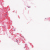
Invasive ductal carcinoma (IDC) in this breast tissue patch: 0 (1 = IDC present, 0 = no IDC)